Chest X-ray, PA view. Patient: 73 years old, sex M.
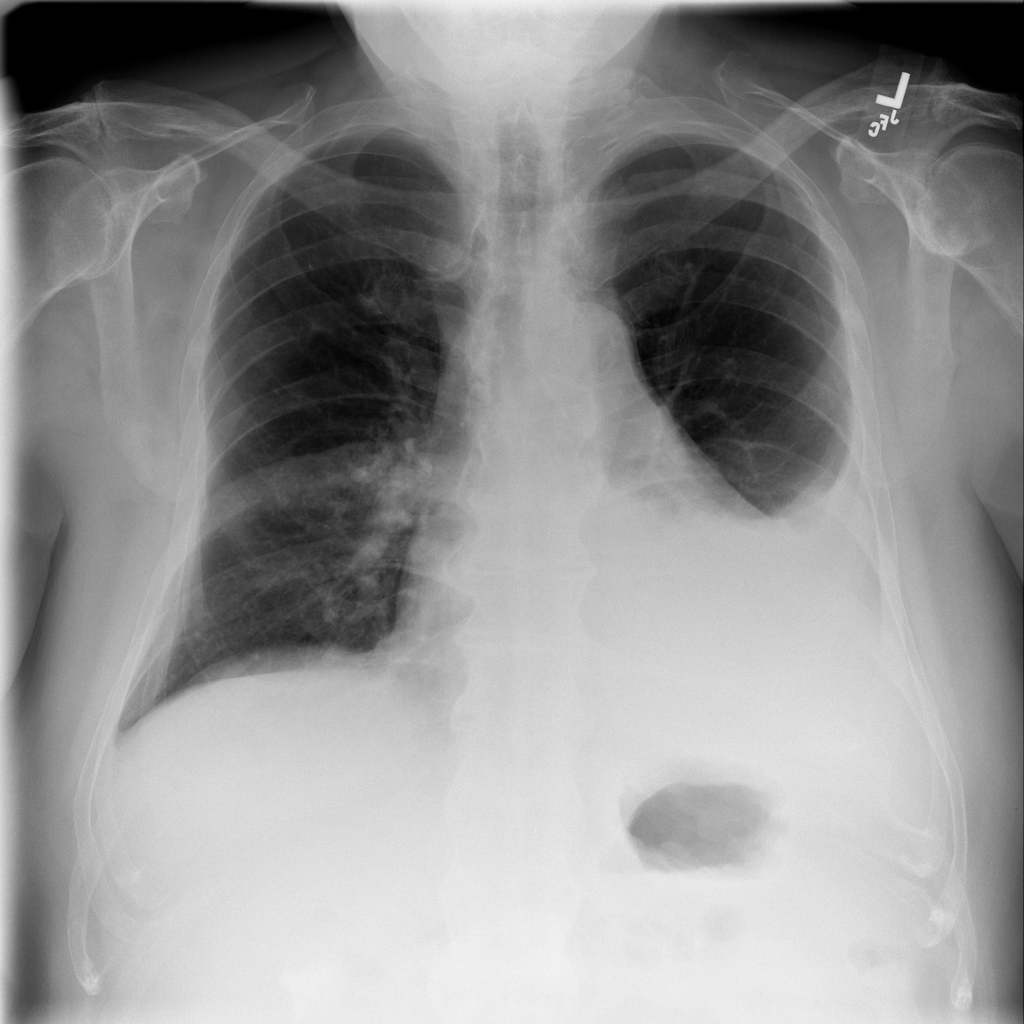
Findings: Effusion